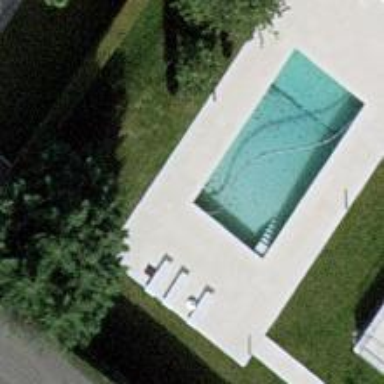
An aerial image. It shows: Swimming pool located in leisure land.